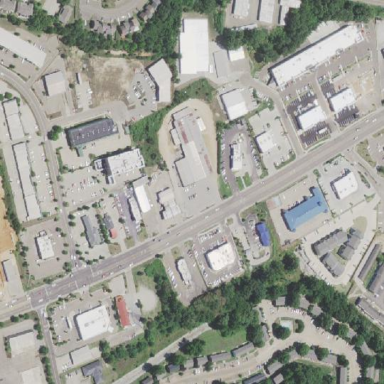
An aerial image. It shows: Retail area.